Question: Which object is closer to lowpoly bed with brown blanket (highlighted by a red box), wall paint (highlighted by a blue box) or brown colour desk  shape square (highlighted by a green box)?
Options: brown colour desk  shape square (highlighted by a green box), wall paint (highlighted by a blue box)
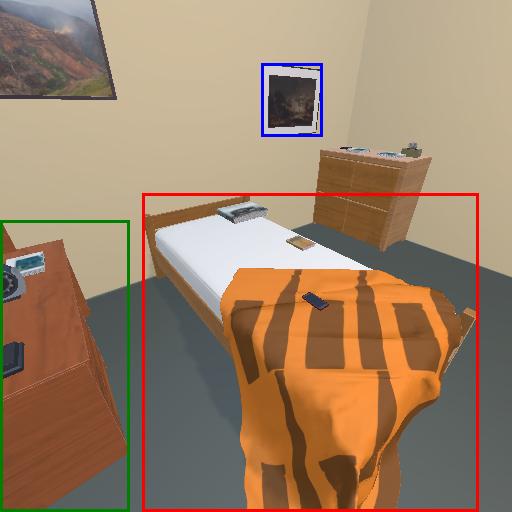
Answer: brown colour desk  shape square (highlighted by a green box)